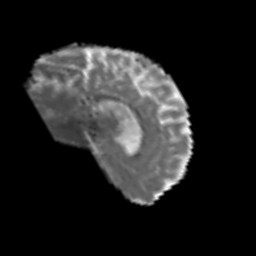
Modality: MD
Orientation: sagittal
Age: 50
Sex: male
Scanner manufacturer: siemens
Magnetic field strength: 3 T
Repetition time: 6.1 s
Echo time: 0.101 s